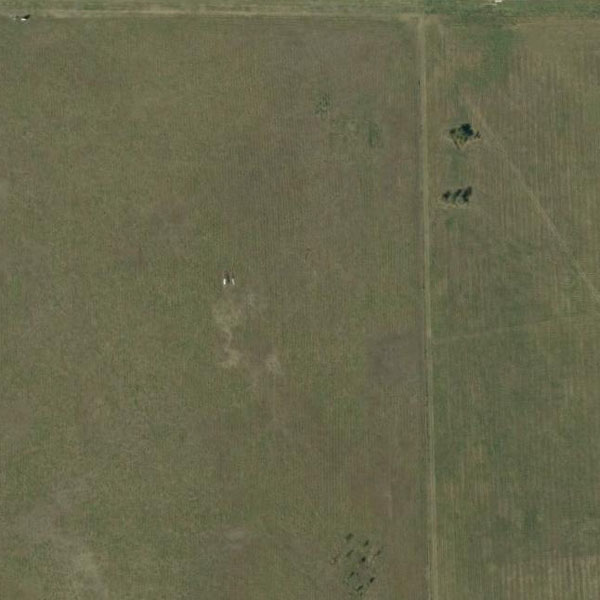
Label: Meadow